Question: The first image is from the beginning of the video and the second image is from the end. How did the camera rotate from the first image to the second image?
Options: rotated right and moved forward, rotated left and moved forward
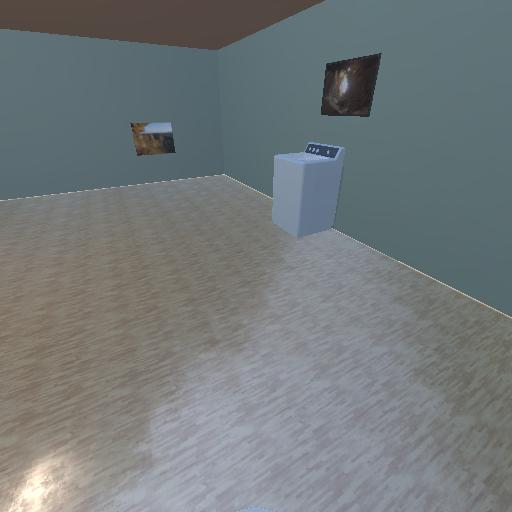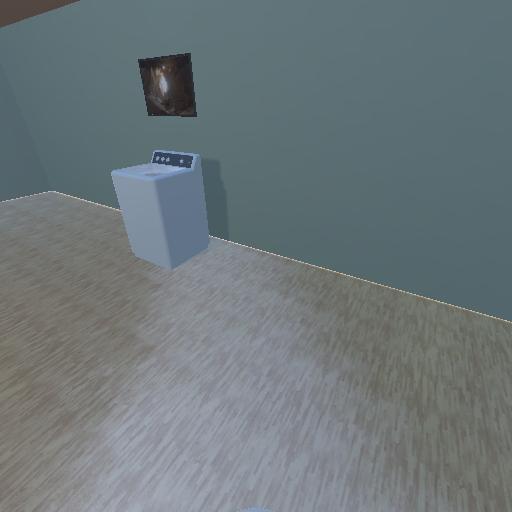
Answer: rotated right and moved forward